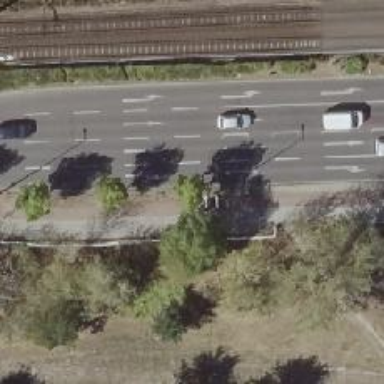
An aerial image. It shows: Avenue lined with deciduous broadleaved trees.